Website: slack
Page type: stored-credit-cards
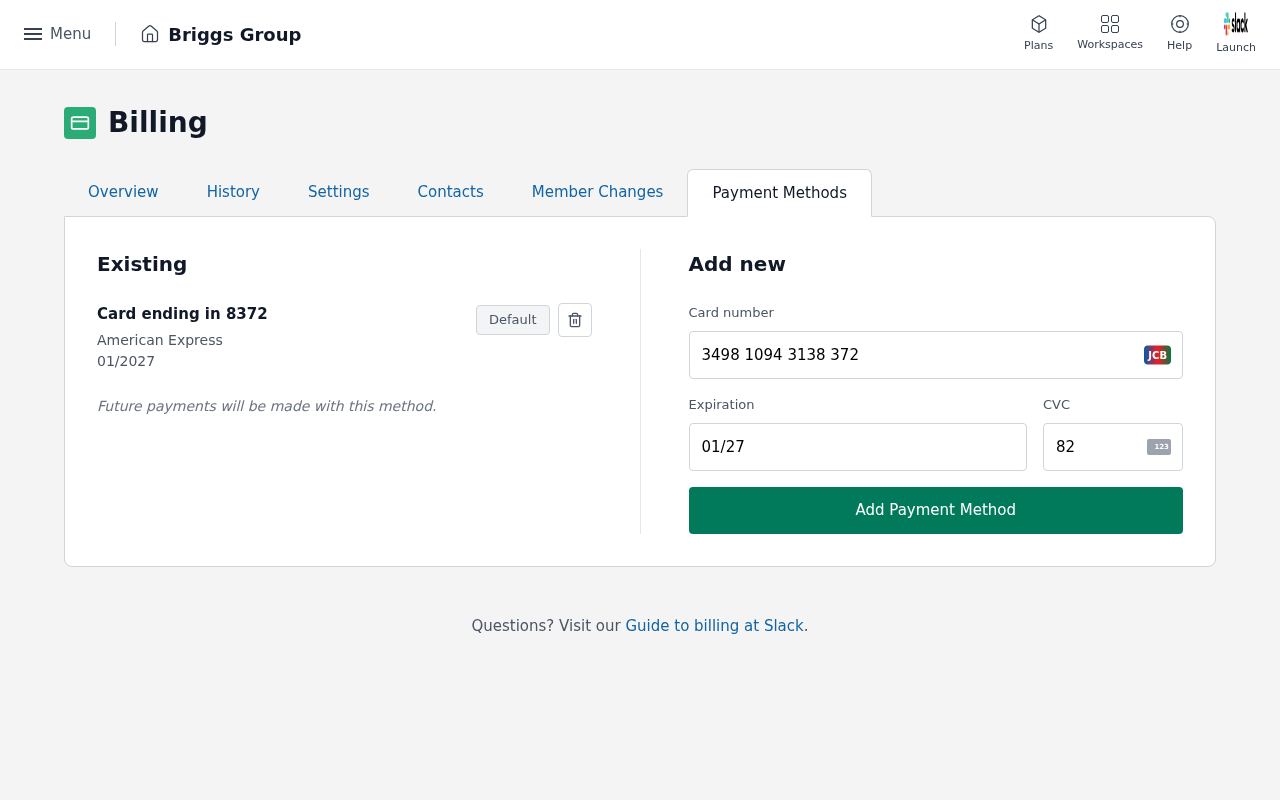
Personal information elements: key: PII_CARD_CVV
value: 8230
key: PII_CARD_EXPIRY
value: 01/2027
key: PII_CARD_EXPIRY
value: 01/27
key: PII_CARD_LAST4
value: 8372
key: PII_CARD_NUMBER
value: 3498 1094 3138 372
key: PII_CARD_TYPE
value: American Express
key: PII_COMPANY
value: Briggs Group